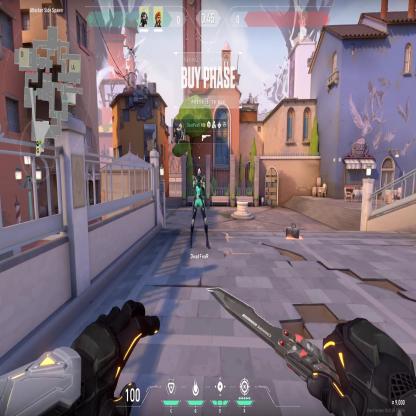
Label: dropped spike ; teammate